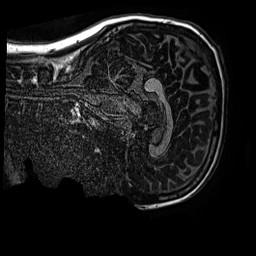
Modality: MP2RAGE
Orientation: sagittal
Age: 11
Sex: male
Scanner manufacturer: siemens
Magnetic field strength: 3 T
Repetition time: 4 s
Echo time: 0.00299 s